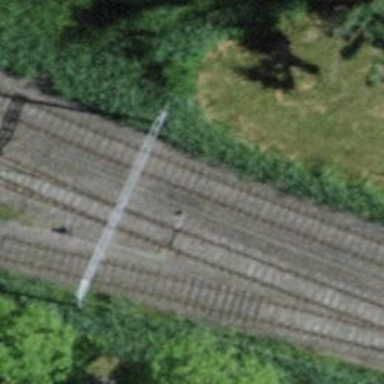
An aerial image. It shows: Railway switch.